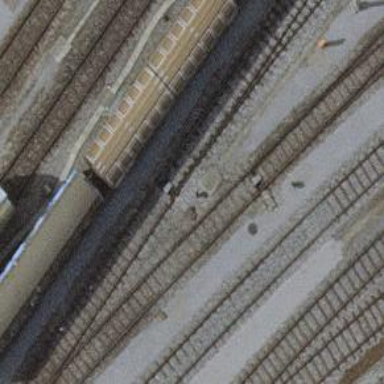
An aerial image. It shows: Railway switch.